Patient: sex M, age 29
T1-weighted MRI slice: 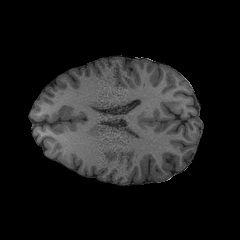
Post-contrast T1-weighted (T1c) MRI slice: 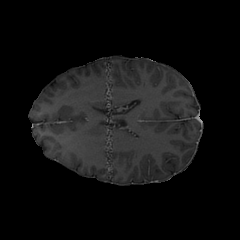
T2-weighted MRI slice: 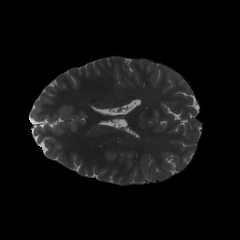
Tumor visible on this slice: yes
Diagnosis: Astrocytoma, IDH-mutant
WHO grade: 2